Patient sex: M
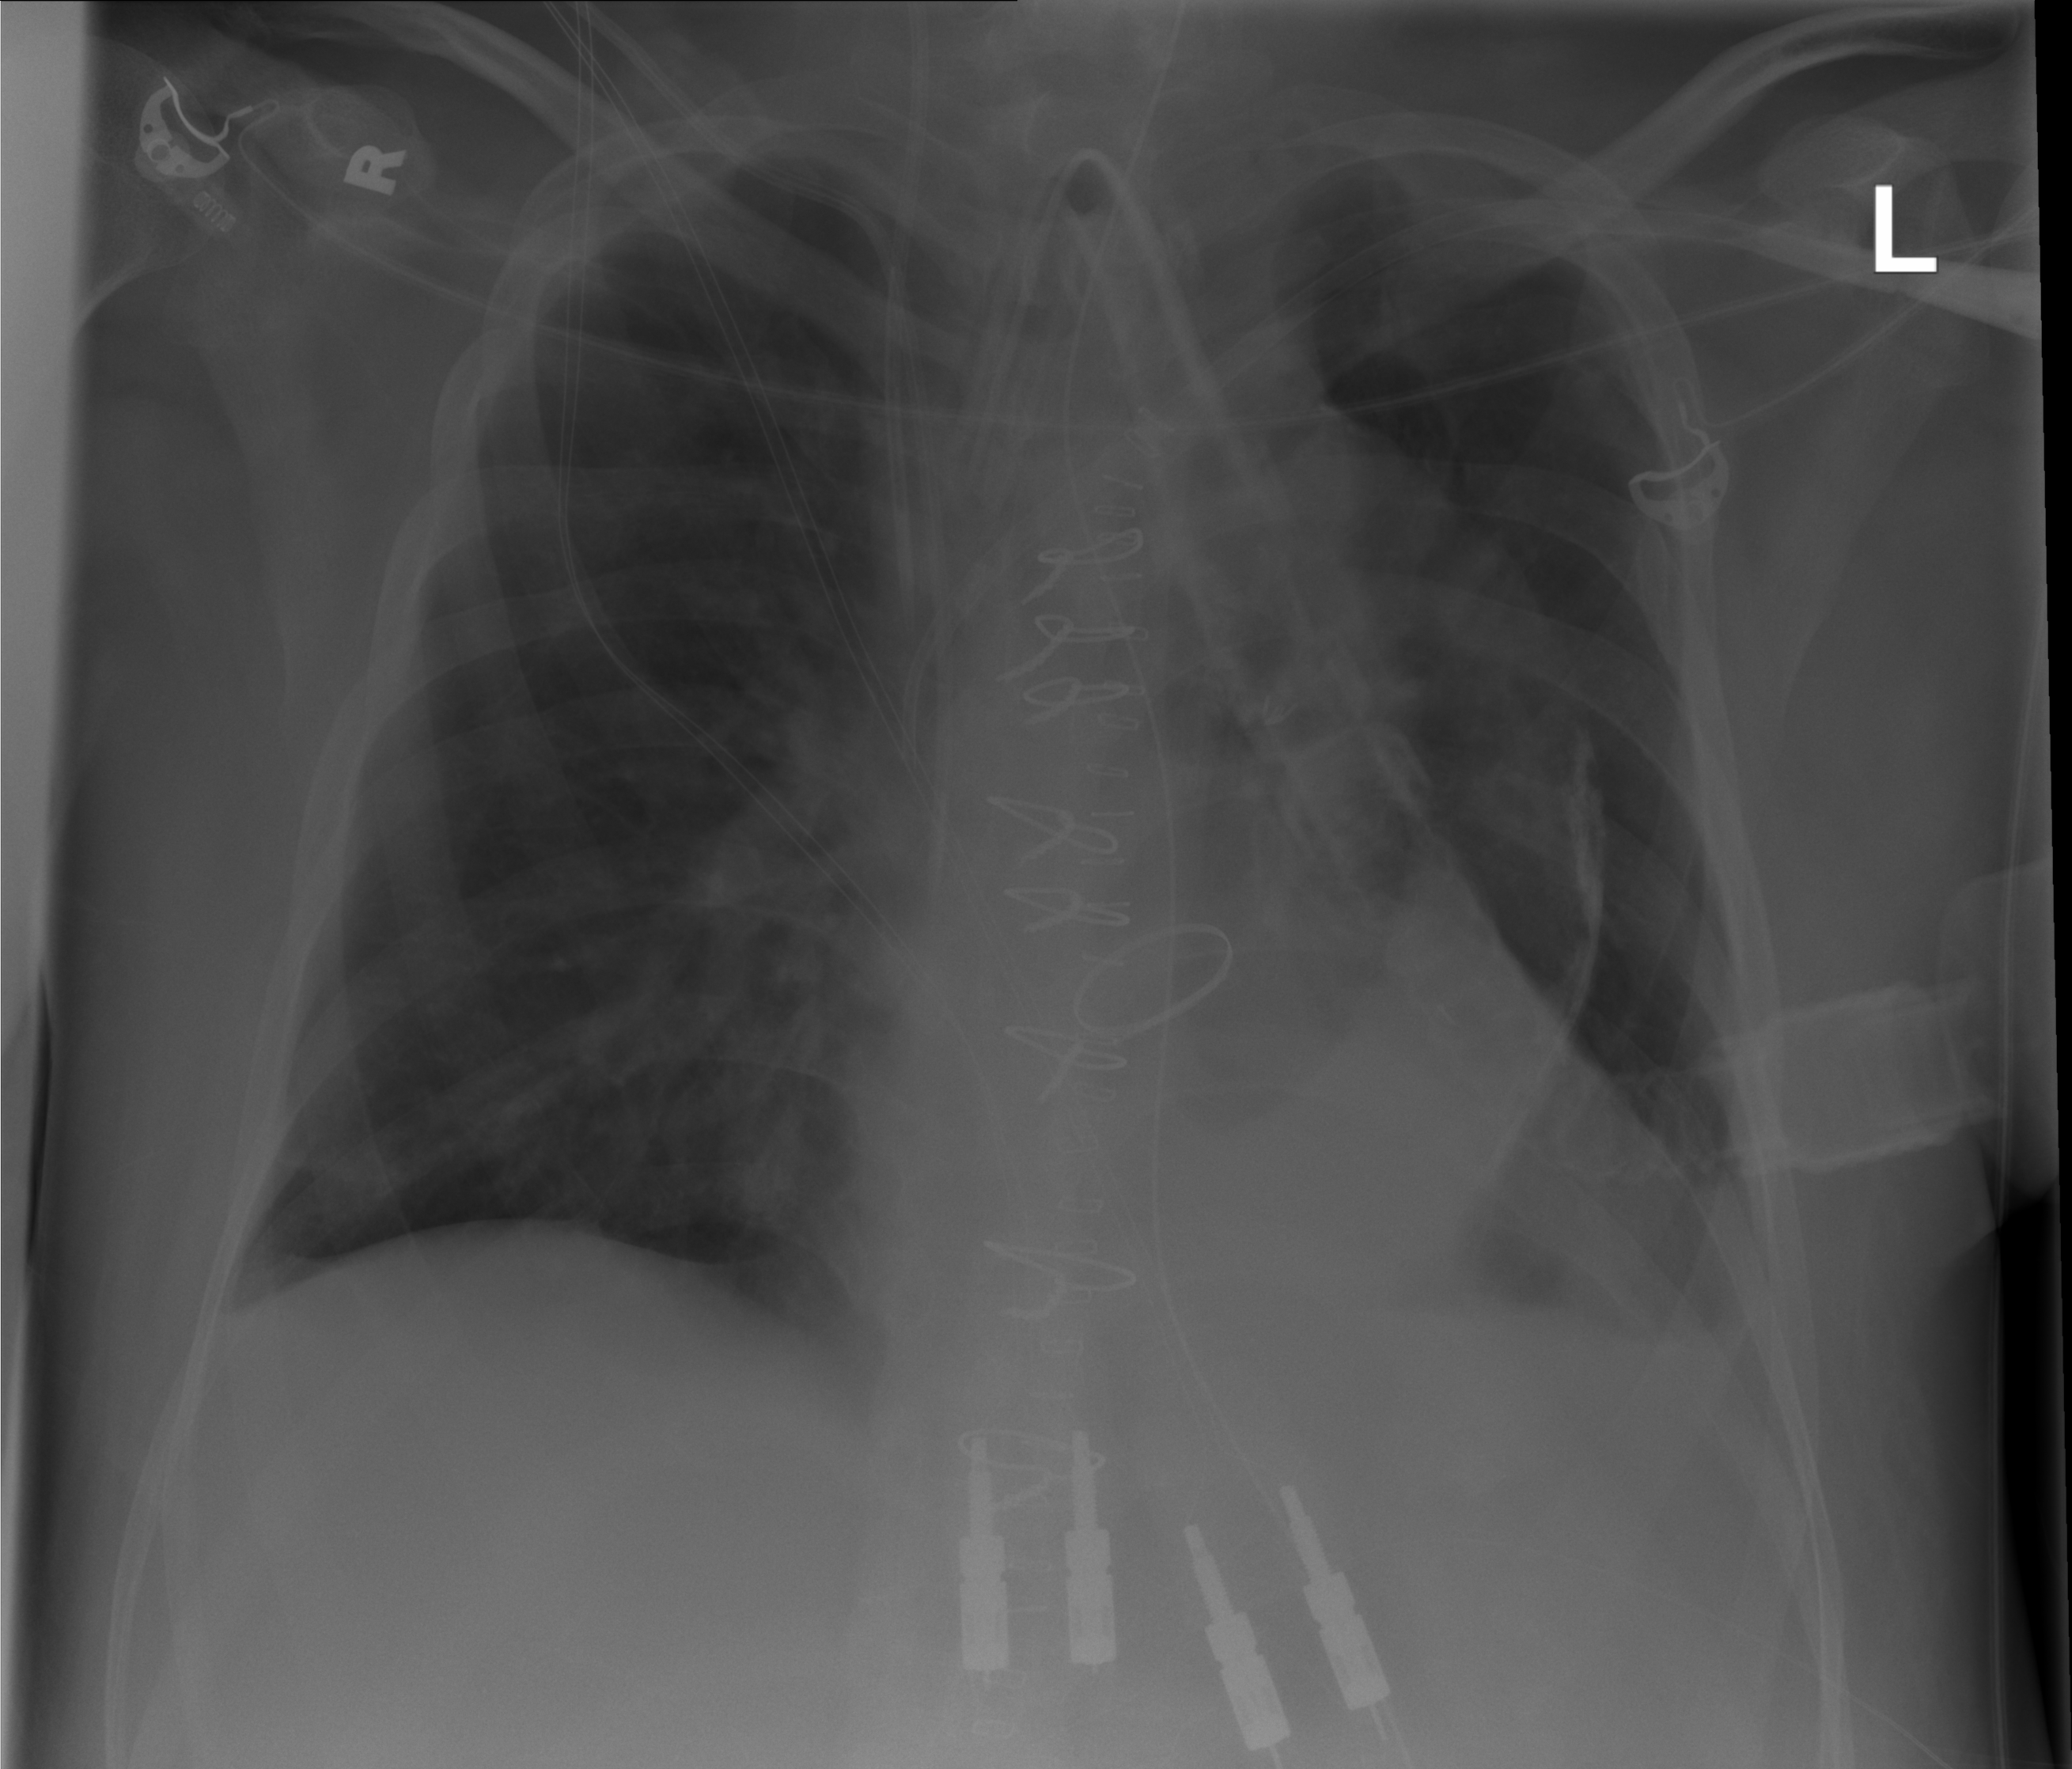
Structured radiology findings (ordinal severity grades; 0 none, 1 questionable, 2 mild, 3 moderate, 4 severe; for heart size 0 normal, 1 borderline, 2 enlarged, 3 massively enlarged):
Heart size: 1
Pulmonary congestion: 2
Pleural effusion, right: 0
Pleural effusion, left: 2
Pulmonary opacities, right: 0
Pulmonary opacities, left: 0
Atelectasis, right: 1
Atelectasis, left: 2